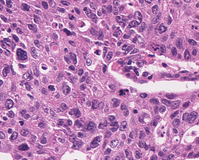
Tumor epithelial tissue: yes
Tumor-associated stroma tissue: no
Normal tissue: no